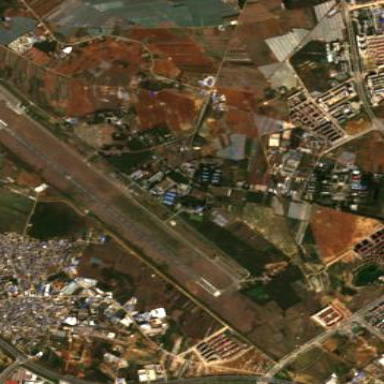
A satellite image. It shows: Military airfield located within aerodrome.